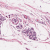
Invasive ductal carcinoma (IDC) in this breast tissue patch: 0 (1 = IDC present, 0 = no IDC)